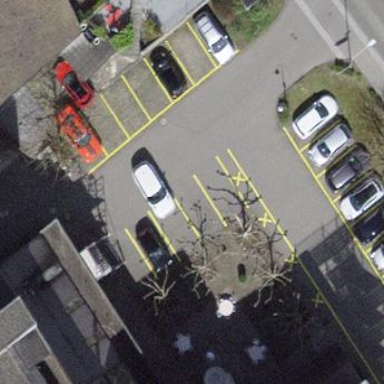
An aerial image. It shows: Outdoor seating area for leisure.